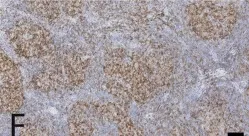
Lymph node biopsy, showing a follicular lymphoma with brisk TFH response and BCL2-rearrangement. And are intermingled with numerous follicular T-helper cells, as illustrated by a immunostaining against PD1.
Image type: pathology (immunostaining)